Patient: sex M, age 61
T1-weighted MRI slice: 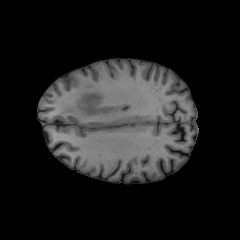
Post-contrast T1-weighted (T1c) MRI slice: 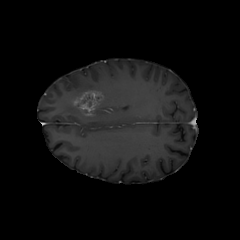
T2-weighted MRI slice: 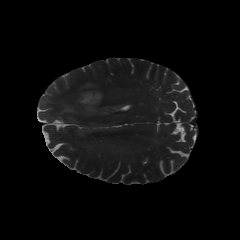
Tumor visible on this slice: yes
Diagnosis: Glioblastoma, IDH-wildtype
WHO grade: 4